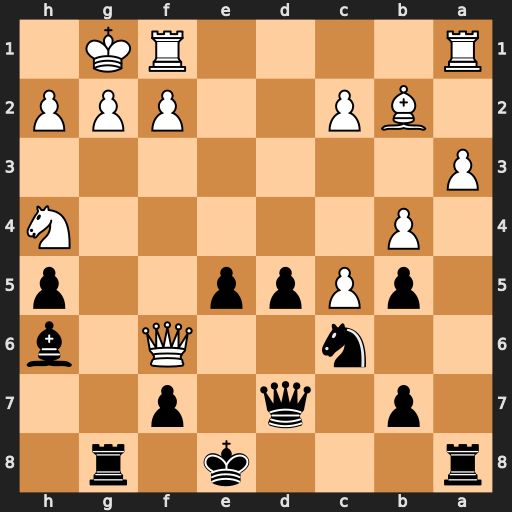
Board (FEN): r3k1r1/1p1q1p2/2n2Q1b/1pPpp2p/1P5N/P7/1BP2PPP/R4RK1
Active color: b
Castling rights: q
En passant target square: -
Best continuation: Bg5 Qf3 Bxh4